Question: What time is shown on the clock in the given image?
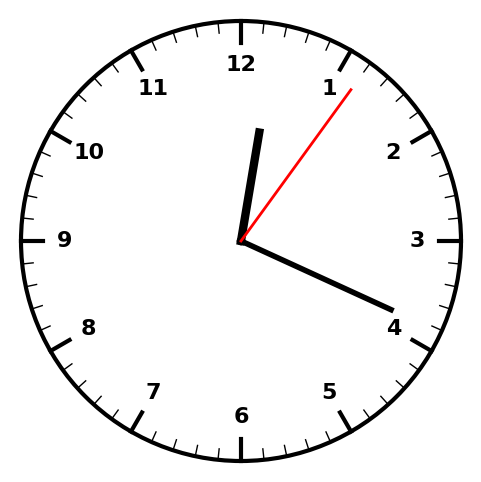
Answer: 12:19:06